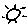
Label: sun